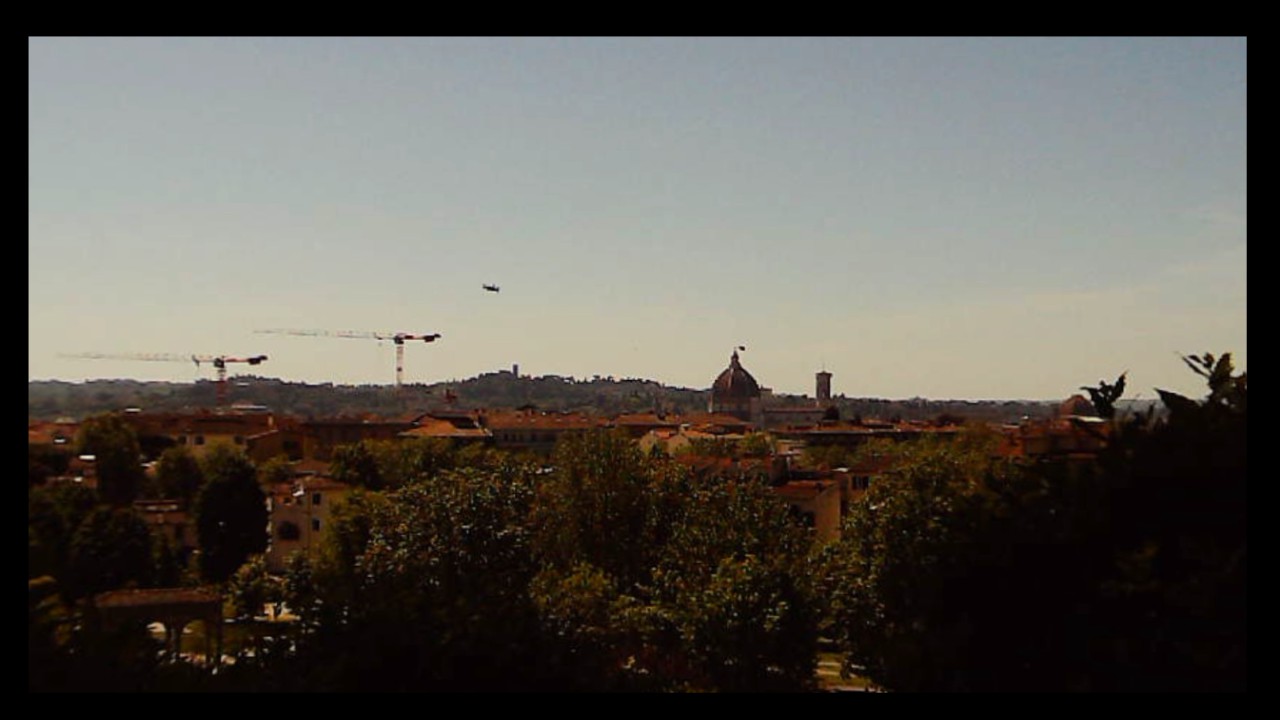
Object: DJI Tello EDU

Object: DarwinFPV cineape20